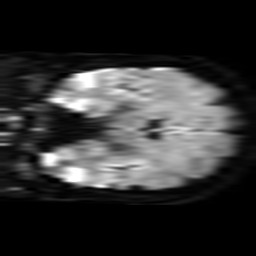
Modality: TRACE
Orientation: coronal
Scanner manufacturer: philips
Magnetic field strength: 3 T
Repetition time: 3.082 s
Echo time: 0.076 s